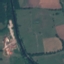
Label: Pasture